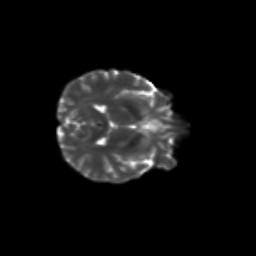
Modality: T2w
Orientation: axial
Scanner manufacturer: siemens
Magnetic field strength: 3 T
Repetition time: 9.2 s
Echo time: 0.084 s